Brain MRI, t2w sequence, axial 2D slice.
Patient: age 28, sex M, weight 90 kg, height 1.9 m
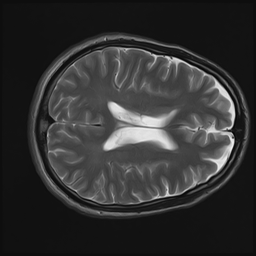